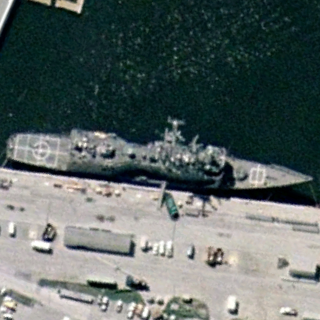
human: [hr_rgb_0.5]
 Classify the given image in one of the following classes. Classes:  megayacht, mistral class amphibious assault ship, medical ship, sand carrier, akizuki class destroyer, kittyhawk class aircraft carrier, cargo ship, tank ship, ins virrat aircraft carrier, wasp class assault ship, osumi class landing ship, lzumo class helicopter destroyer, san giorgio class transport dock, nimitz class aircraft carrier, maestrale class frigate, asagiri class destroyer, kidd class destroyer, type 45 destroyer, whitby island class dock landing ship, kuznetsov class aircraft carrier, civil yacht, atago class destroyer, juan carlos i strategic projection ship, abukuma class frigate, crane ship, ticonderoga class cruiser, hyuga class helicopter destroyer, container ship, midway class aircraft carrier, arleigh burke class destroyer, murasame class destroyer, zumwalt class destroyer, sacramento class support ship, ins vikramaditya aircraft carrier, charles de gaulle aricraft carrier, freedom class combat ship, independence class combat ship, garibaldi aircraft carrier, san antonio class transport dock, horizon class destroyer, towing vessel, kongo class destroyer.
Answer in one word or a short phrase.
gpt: Ticonderoga class cruiser